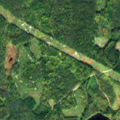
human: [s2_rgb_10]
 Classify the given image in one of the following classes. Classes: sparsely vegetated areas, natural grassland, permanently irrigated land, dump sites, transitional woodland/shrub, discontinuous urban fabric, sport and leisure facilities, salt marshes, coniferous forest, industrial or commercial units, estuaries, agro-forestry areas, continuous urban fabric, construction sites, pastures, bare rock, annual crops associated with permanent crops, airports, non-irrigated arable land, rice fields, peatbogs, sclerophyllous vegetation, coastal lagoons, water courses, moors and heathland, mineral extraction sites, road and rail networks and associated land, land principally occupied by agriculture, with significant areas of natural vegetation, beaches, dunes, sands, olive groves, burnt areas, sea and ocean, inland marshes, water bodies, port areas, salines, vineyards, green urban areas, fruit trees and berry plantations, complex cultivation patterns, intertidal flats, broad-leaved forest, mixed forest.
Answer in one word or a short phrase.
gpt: coniferous forest, mixed forest, transitional woodland/shrub, water bodies